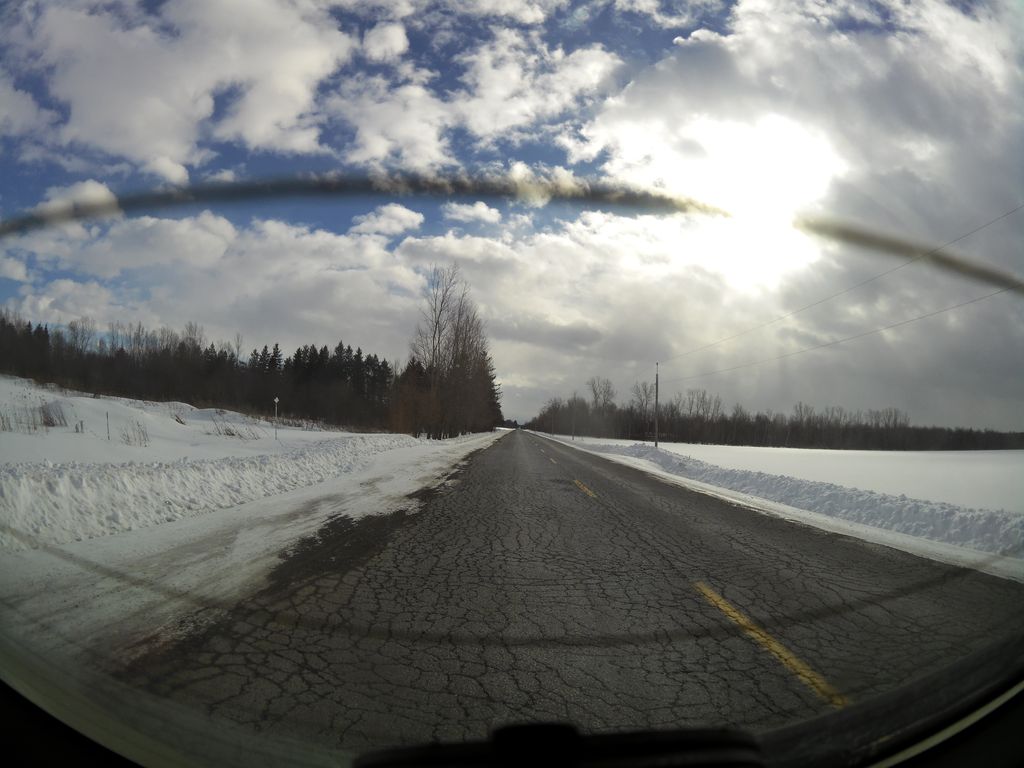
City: ottawa-gatineau